Aerial crown-view tile of a tropical tree (Barro Colorado Island, Panama), acquired 20250217:
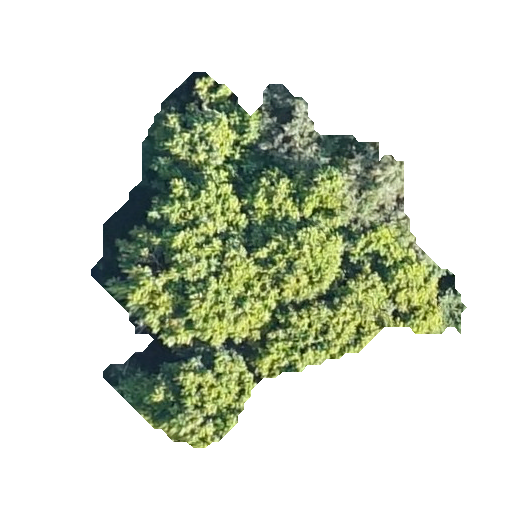
Species: Protium stevensonii
GBIF accepted scientific name: Tetragastris panamensis
Crown area: 119.524 m²